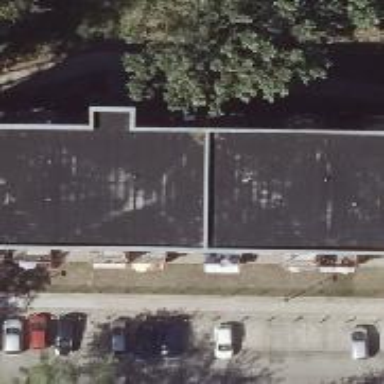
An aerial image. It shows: Flat-roofed apartment building.